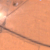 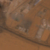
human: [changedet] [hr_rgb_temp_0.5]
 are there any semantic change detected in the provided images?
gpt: Some buildings appear in the desert area above the road.